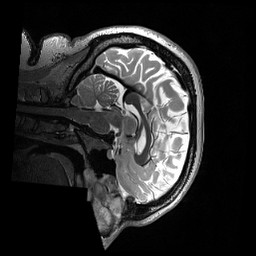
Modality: T2w
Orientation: sagittal
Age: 24
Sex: female
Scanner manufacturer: siemens
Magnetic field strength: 3 T
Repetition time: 3.2 s
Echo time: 0.565 s